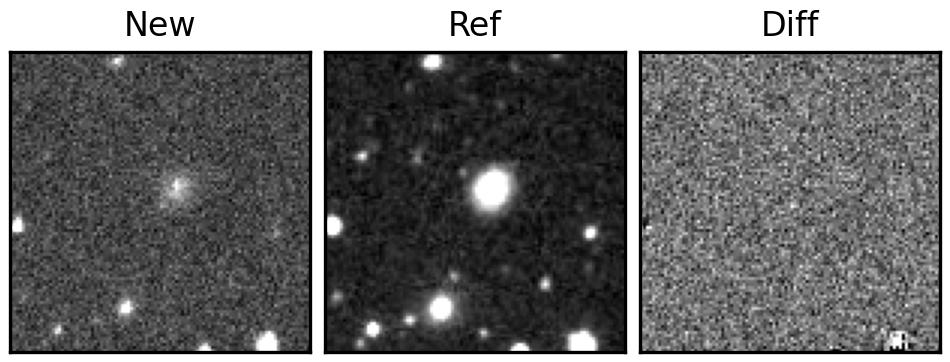
Label: real